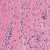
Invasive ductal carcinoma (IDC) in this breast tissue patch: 0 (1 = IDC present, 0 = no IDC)